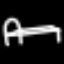
Label: bed